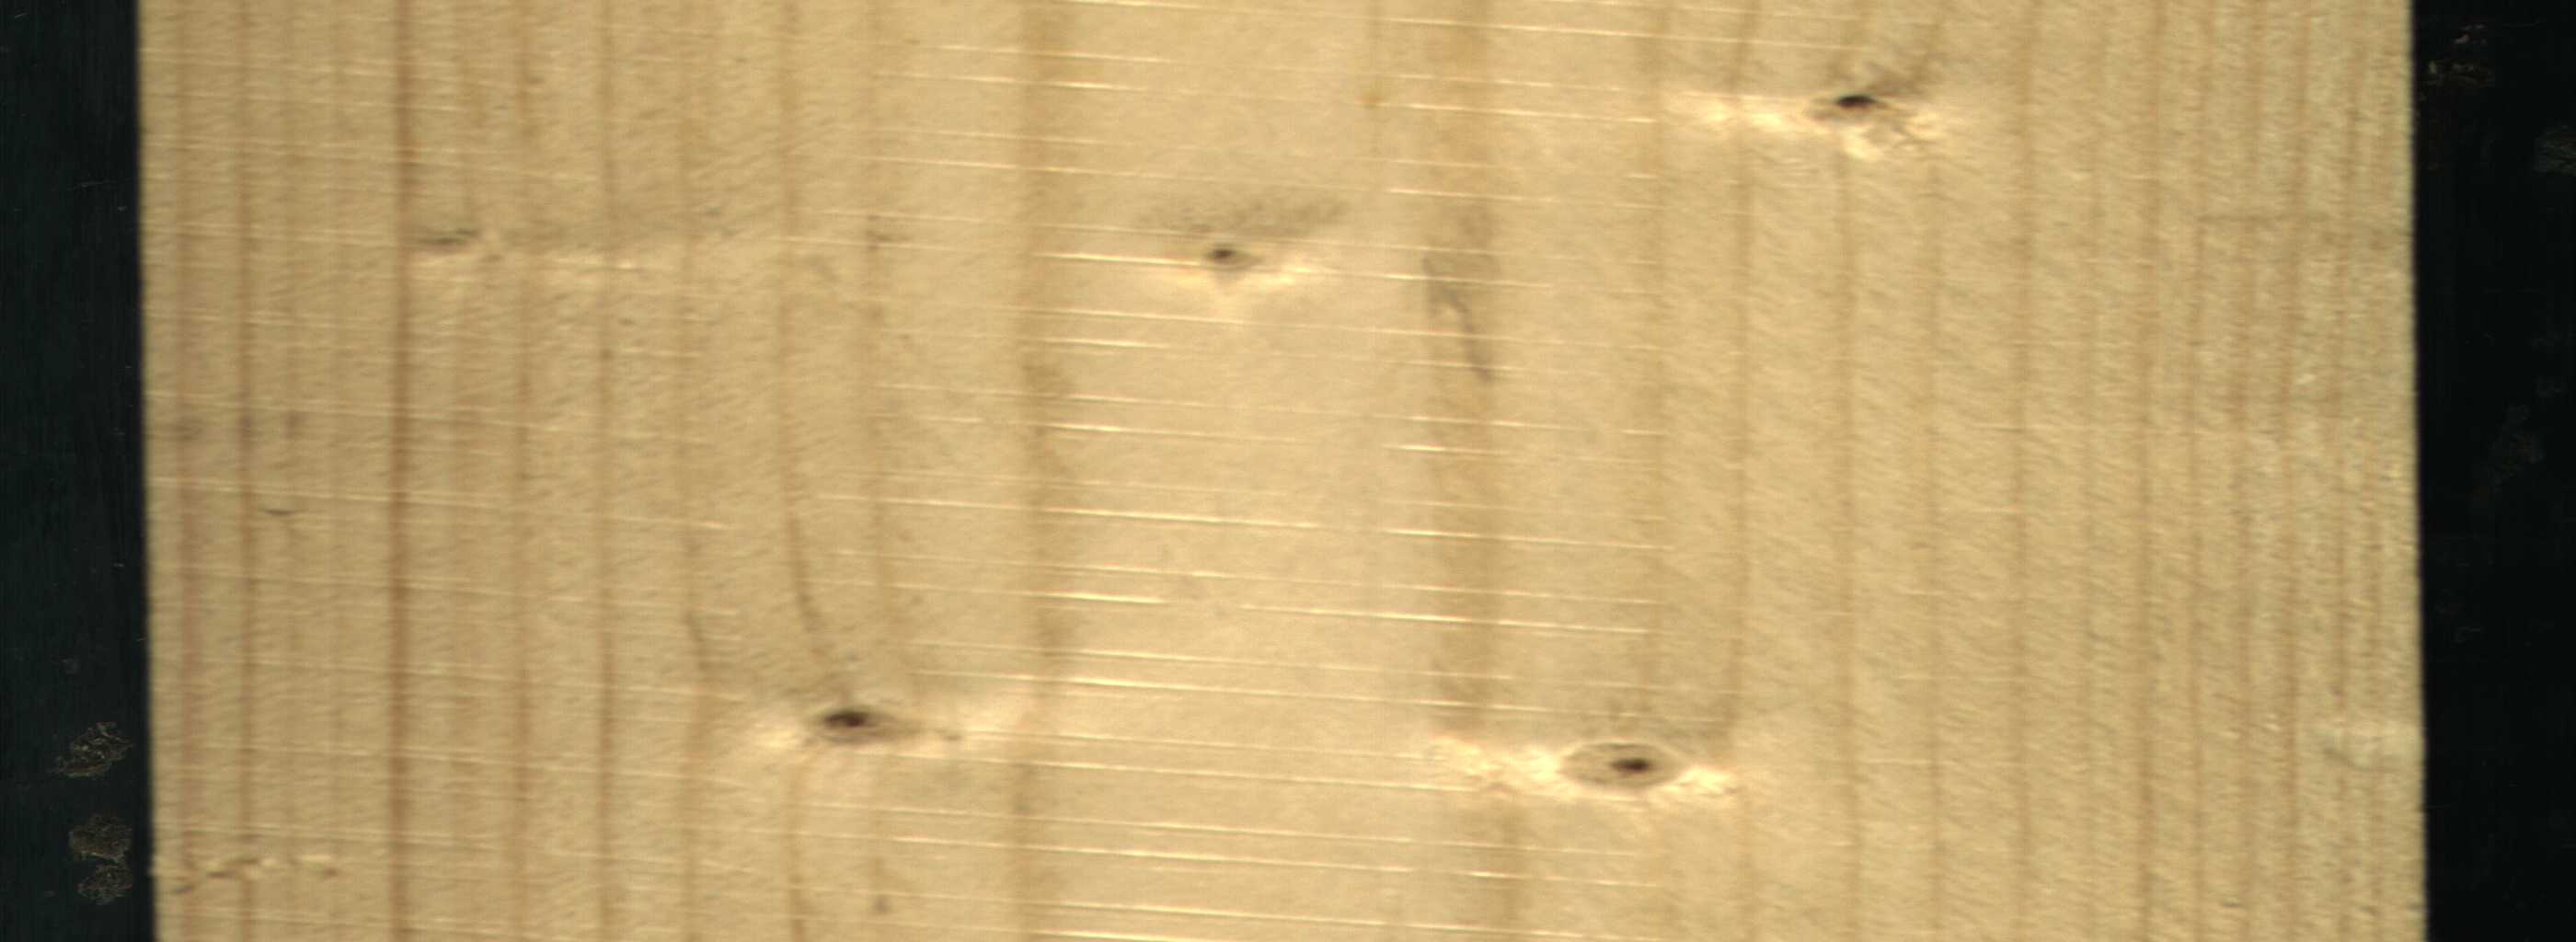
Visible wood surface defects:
Live_Knot
Live_Knot
Live_Knot